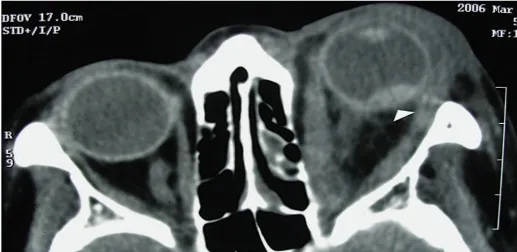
(A) Axial computed tomography scan of the orbit: the left eye is severely proptotic, extraocular muscles are enlarged and an intraocular hemorrhage is noted (arrowhead).
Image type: radiology (ct)